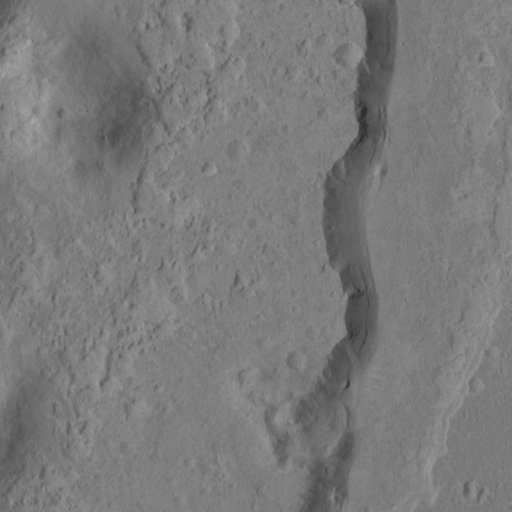
Classes present: Background, Cone